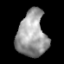
Tissue: lung
Cell type: Myeloid cells
Senescence score: 0.2387
Nuclear area (px): 1316
Mean DAPI intensity: 155.483